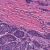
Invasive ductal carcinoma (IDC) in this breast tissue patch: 1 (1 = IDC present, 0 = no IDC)